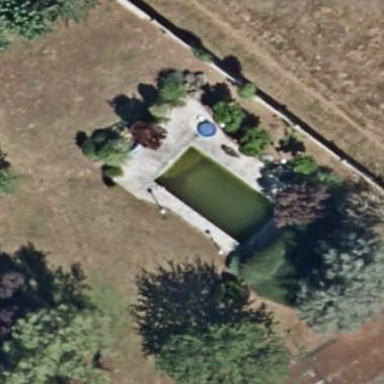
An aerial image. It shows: Swimming pool located in leisure land.